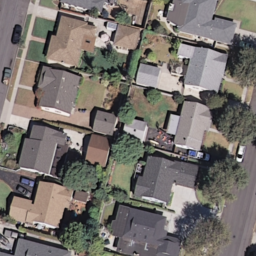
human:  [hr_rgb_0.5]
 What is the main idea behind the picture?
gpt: medium residential